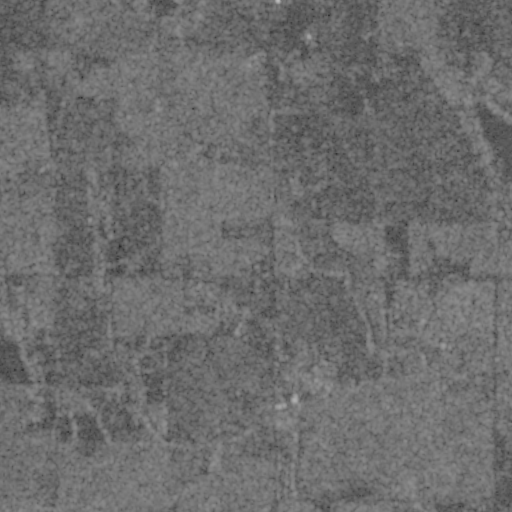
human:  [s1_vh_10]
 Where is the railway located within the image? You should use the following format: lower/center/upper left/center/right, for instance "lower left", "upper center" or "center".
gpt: The railway is located in the left of the image.
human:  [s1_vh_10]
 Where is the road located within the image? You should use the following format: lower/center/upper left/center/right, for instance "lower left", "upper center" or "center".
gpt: There is no road in the image.

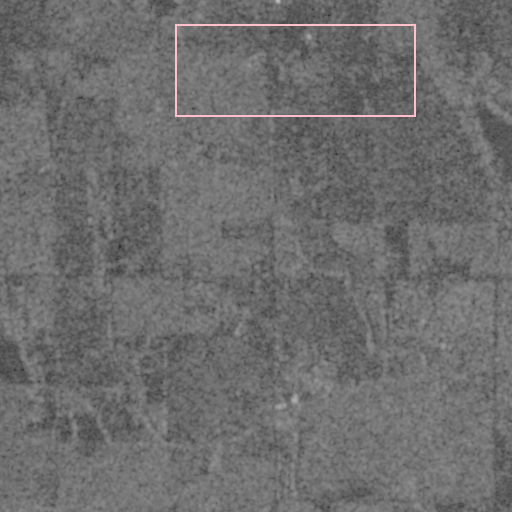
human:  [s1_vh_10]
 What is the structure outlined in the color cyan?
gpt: There is no cyan outline.
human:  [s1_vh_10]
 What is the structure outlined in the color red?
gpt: There is no structure outlined in red.